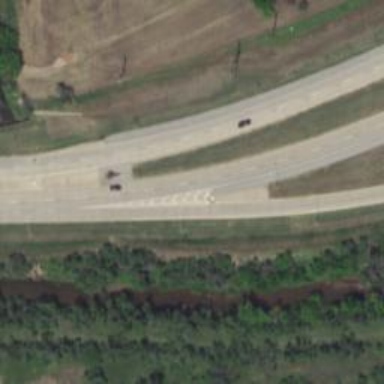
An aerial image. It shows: Trunk link highway.